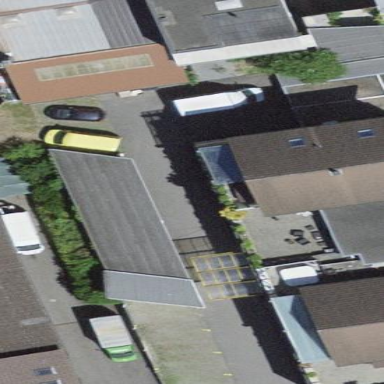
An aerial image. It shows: View of roof of building.